Interaction volume radius: 5 \u00c5
Interaction volume height: 35 \u00c5
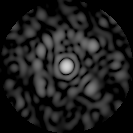
Disorder parameter: 0.7075